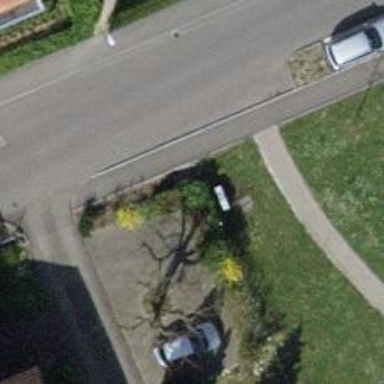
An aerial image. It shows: Hedge barrier.